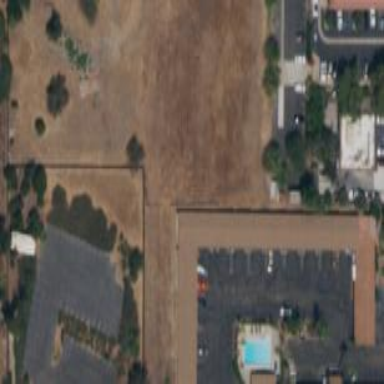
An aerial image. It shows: Building that is motel.